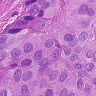
Metastatic tissue present: yes